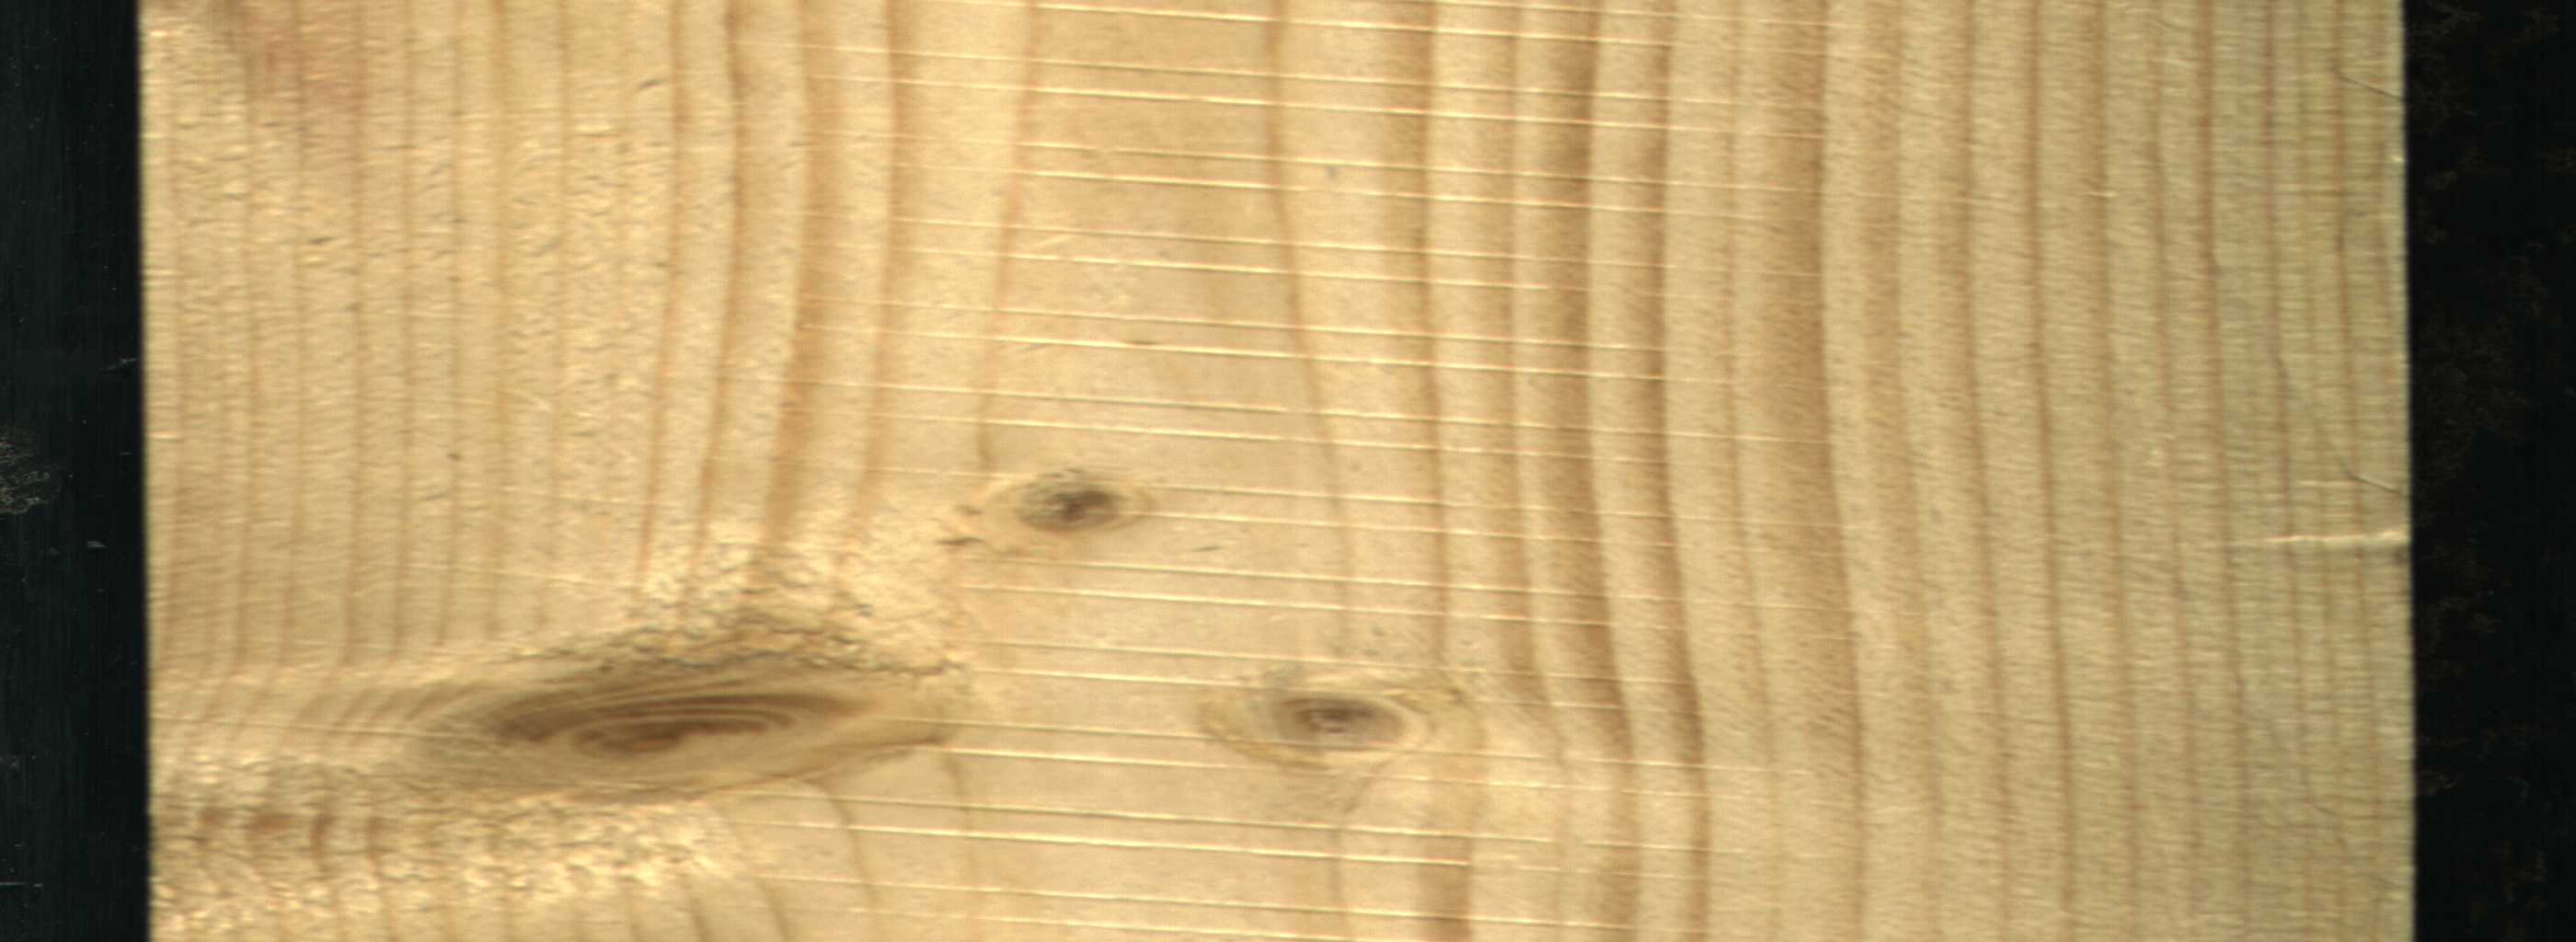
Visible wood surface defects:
Live_Knot
Live_Knot
Live_Knot